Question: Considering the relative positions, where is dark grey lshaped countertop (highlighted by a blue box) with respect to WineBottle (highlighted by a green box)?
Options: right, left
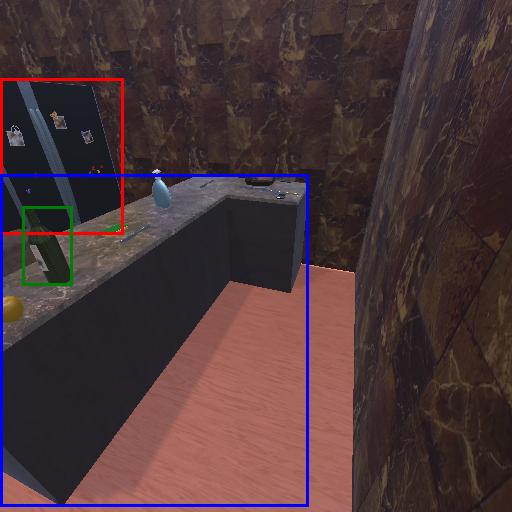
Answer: right